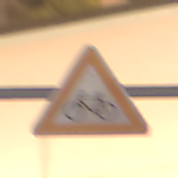
Verkehrszeichen: RadverkehrRechts
Umgebung: Outdoor, Urban
Tageszeit: Night
Wetter: PartlyCloudy
Licht: Artificial
Jahreszeit: NotSpecified
Kontrast: HighContrast